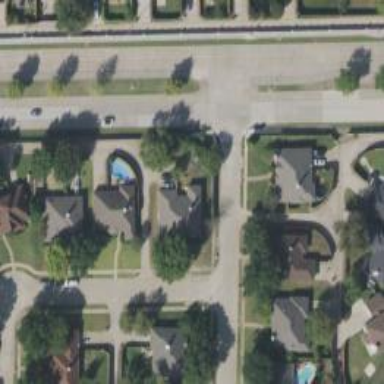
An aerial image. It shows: Alley classified as service road.